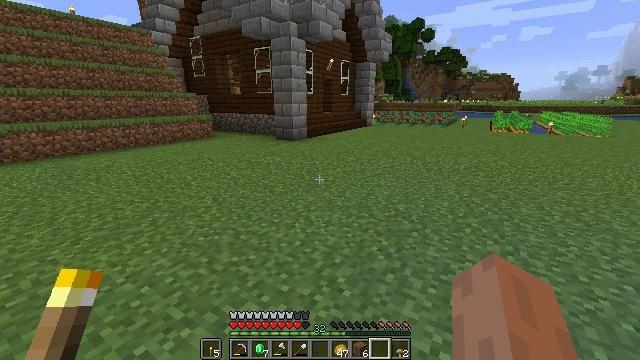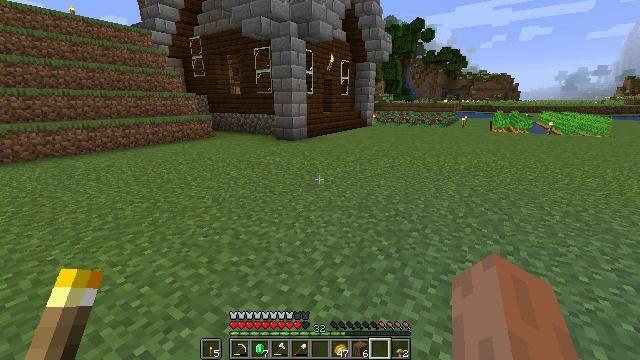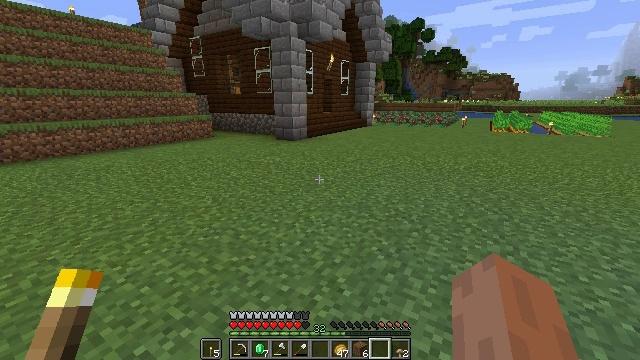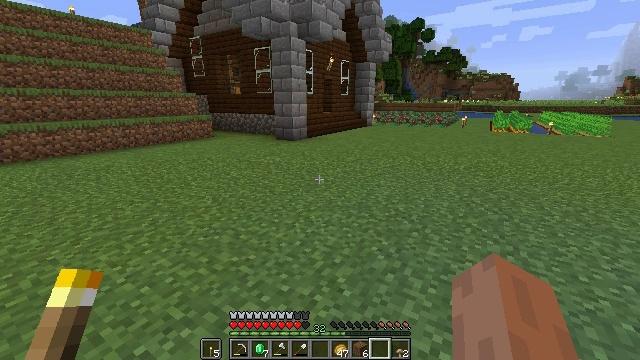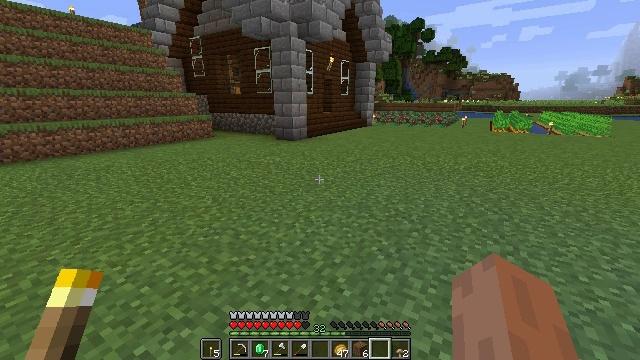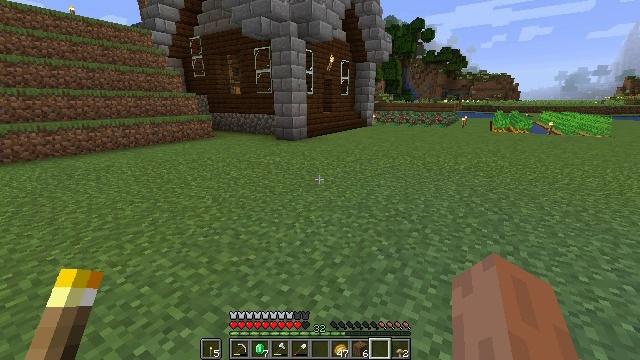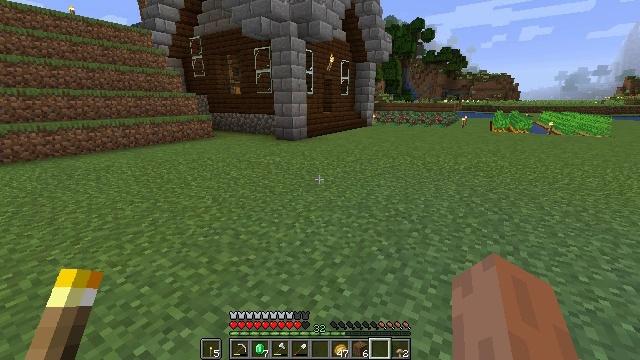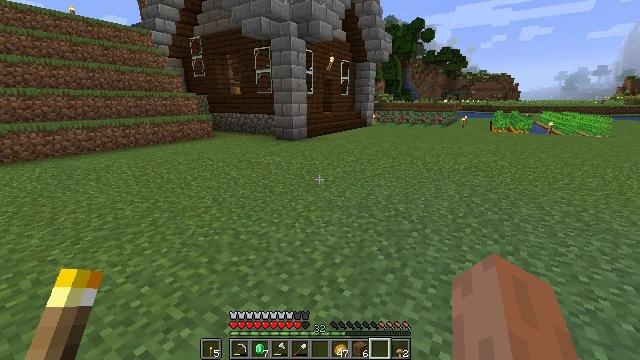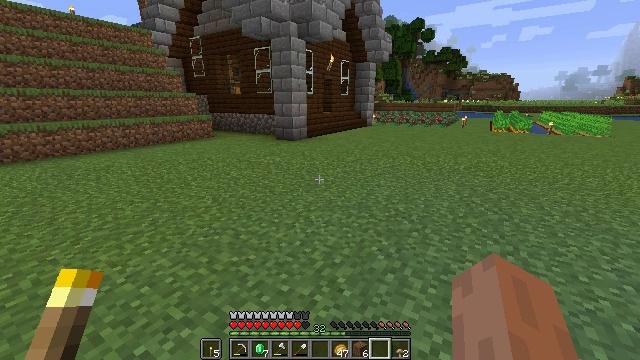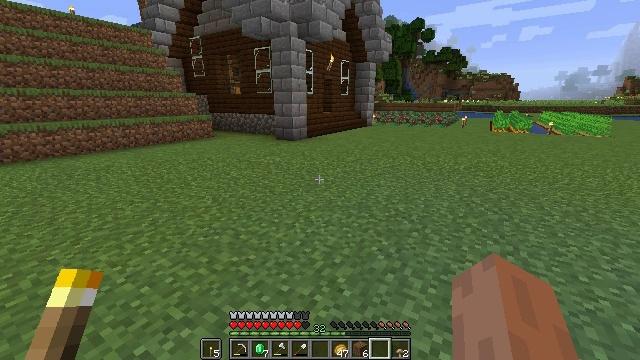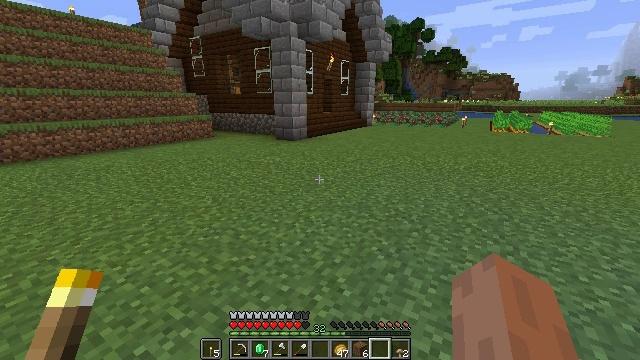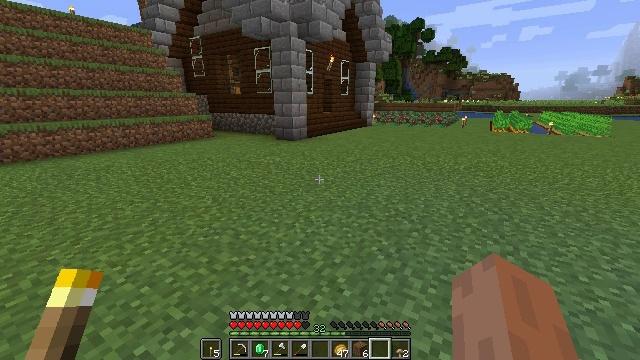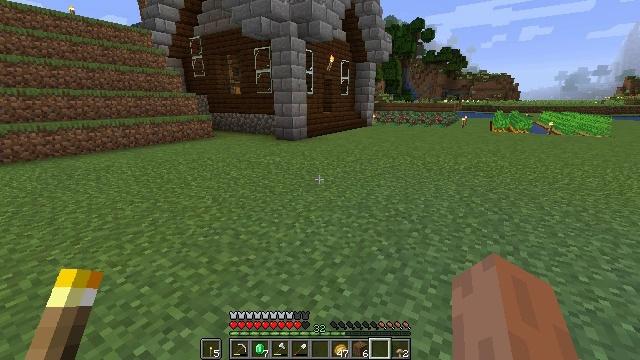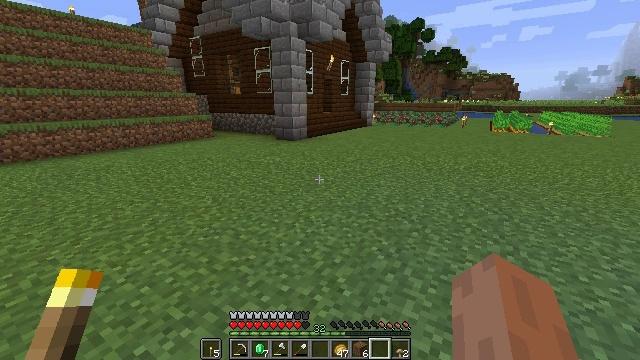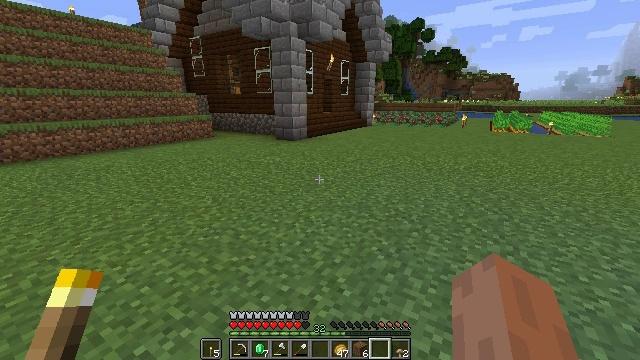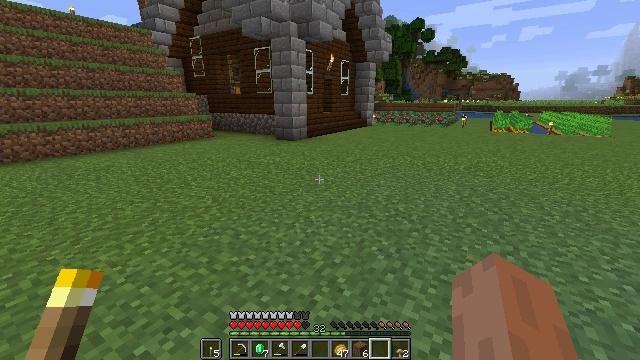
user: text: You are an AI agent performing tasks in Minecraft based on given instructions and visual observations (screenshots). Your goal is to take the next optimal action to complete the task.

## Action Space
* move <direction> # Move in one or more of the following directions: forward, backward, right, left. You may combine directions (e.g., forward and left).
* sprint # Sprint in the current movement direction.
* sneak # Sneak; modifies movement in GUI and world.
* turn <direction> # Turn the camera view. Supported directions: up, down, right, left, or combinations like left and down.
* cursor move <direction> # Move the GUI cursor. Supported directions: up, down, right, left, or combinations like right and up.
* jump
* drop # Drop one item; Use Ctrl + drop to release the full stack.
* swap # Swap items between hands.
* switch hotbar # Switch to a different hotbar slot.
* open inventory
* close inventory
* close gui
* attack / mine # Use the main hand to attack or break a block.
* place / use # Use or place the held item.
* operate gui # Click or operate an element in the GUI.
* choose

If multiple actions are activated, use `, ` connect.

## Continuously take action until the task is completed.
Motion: motion action
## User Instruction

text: Get spruce stairs by crafting them in the crafting table.
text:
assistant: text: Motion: no_op
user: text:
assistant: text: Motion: no_op
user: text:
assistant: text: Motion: no_op
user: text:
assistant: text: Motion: no_op
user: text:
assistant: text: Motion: no_op
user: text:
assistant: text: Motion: no_op
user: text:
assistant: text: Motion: no_op
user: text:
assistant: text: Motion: no_op
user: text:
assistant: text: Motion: no_op
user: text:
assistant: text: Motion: no_op
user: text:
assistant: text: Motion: no_op
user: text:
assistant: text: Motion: no_op
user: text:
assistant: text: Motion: no_op
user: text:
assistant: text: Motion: no_op
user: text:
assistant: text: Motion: no_op
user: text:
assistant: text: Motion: no_op
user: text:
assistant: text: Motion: no_op
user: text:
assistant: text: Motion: no_op
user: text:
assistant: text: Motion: no_op
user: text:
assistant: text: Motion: no_op
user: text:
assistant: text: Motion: no_op
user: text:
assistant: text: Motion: no_op
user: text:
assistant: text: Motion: no_op
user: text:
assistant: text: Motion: no_op
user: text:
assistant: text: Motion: no_op
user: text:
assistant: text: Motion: no_op
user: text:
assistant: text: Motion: no_op
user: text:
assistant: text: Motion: no_op
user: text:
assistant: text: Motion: no_op
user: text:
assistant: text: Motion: no_op